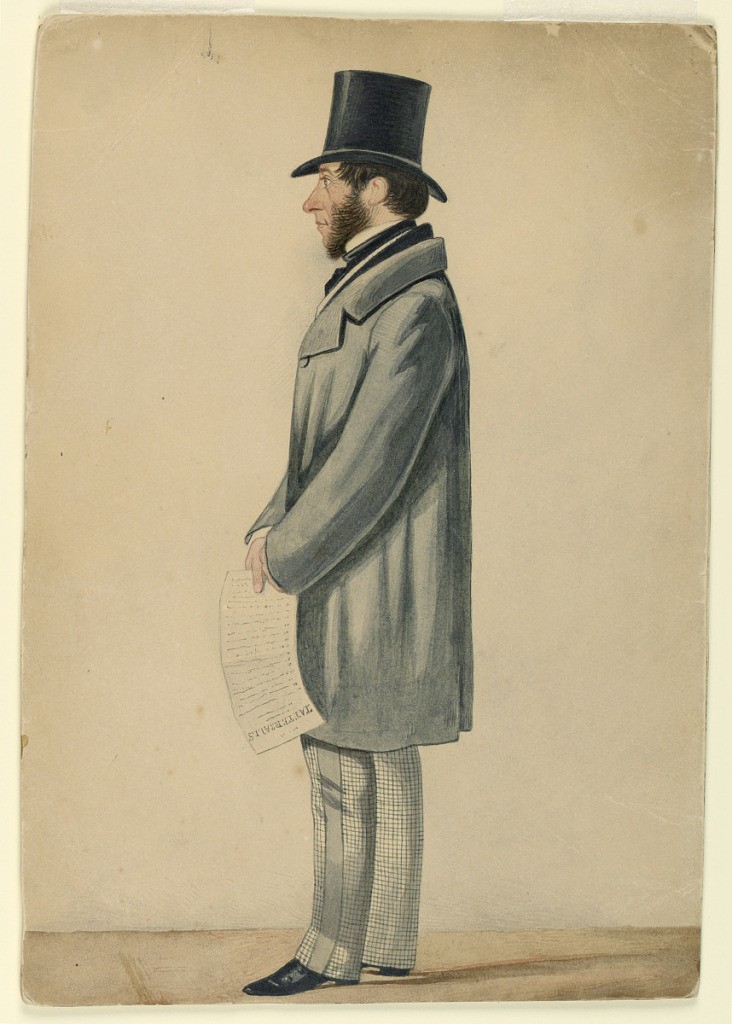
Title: Portrait fo unknown man
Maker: Richard Dighton, British, 1795–1880
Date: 1870–80
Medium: Pen and ink with watercolor
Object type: Drawing
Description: Vertical rectangle. A man wearing face whiskers, a frock coat, and top hat stands left profile, full-length, holding a copy of a sheet inscribed "Tattersalls" in his hand.